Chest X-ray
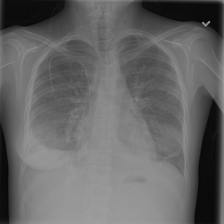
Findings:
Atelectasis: negative
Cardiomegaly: negative
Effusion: positive
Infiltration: positive
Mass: negative
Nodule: negative
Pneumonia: negative
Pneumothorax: negative
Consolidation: negative
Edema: negative
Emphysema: negative
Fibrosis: negative
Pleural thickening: negative
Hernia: negative